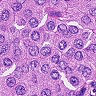
Metastatic tissue present: yes